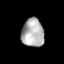
Tissue: lung
Cell type: Epithelial cells
Senescence score: 0.2135
Nuclear area (px): 622
Mean DAPI intensity: 175.931